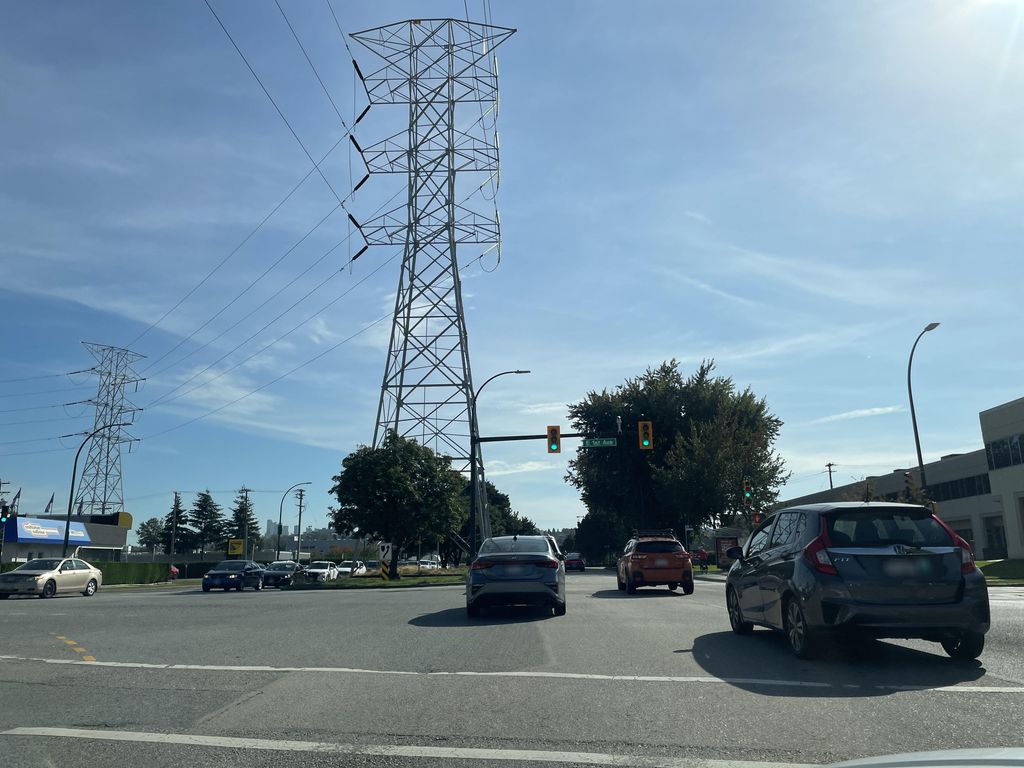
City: vancouver